Question: I have two models:
'''
class Photo < ActiveRecord::Base
has_many :pictures, dependent: :destroy
accepts_nested_attributes_for :pictures
end
class Picture < ActiveRecord::Base
belongs_to :photo
has_attached_file :image, styles =>
{
:thumb => "200x200#"
}
end
'''
and here is my form (pasting only the relevant nested part):
'''
<%= simple_nested_for @photo, html: {multipart: true} do |f| %>
<%= f.simple_fields_for :picture_contents do |p| %>
<%= p.input :image, as: :file, label: "ADD PHOTO", :label_html => {class: "fileBt"}, :input_html => {class: "fileBt", id: "pictureInput", accept:"image/*"}, :item_wrapper_tag => :div, :item_wrapper_class => "col-md-4" %>
<div class="target"></div>
<%= a.link_to_remove "REMOVE", :class => "btn btn-danger btn-xs" %>
<div>
<%= f.link_to_add "ADD", :pictures, class: "fileBt" %>
</div>
<% end -%>
'''
I want to be able to have a preview for each nested form. For now I can manage to display a preview for the first picture, but when I add a second nested form I can't display a preview for it. I need to be able to display a preview for each uploaded image.
This is the javascript I am using (credit goes to <URL>:
'''
$(function() {
$('#pictureInput').on('change', function(event) {
var files = event.target.files;
var image = files[0]
var reader = new FileReader();
reader.onload = function(file) {
var img = new Image();
console.log(file);
img.src = file.target.result;
$('.target').html(img);
}
reader.readAsDataURL(image);
console.log(files);
});
});
'''
Any help would be greatly appreciated.

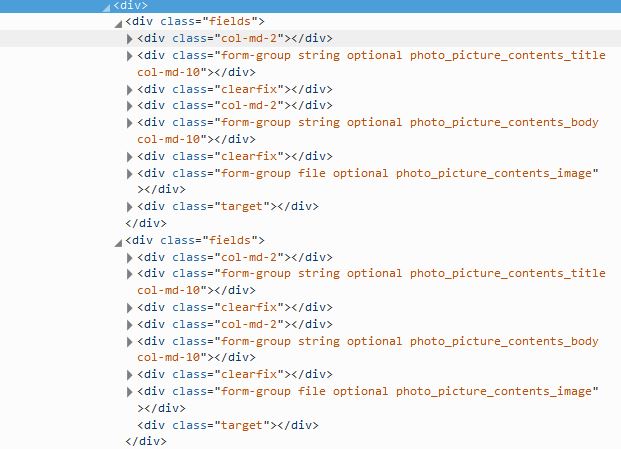
Answer: I'm not sure if this is the problem, but you shouldn't have multiple HTML elements with identical IDs. Try changing the JS so that it uses the class of file fields instead.
'''
$(function() {
$('.fileBt').on('change', function(event) {
...
'''
Note that you probably want to rename that class to something more meaningful and specific to image upload fields. For example ".photo-upload-field" would work :)